Question: this is the heatmap of the question. Each task can only be assigned to one person, and each person can only be assigned one task. How to allocate to maximize total profit? (all profits are multiples of ten), and output the maximum profit.
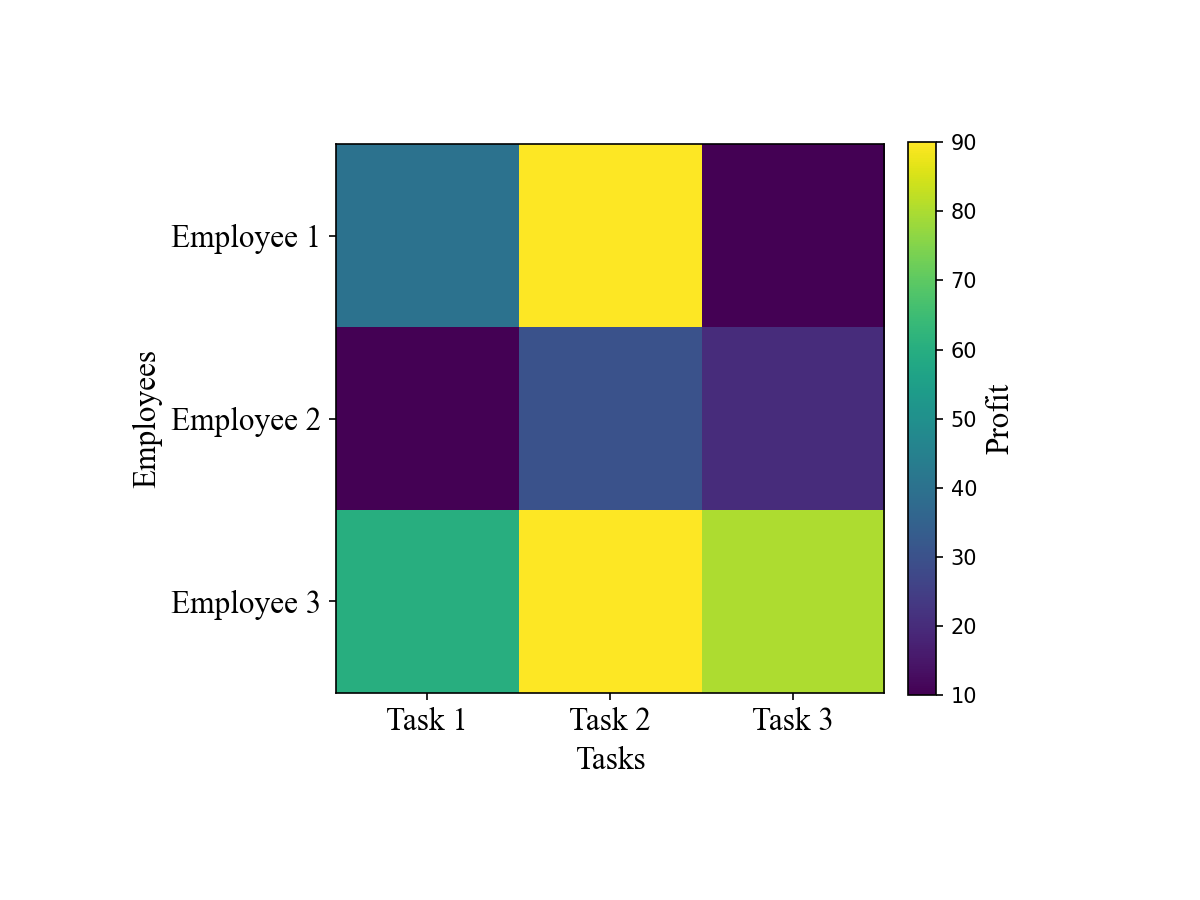
Answer: 180